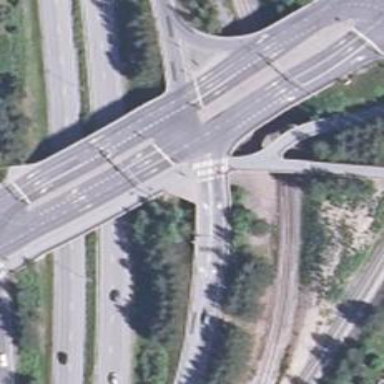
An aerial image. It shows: Trunk_link highway on bridge.